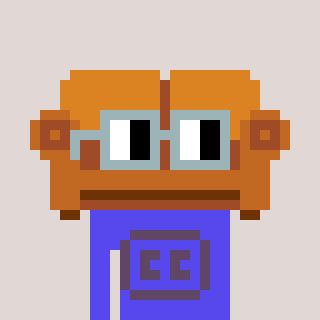
a pixel art character with square dark gray glasses, a couch-shaped head and a computerblue-colored body on a warm background